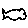
Label: fish